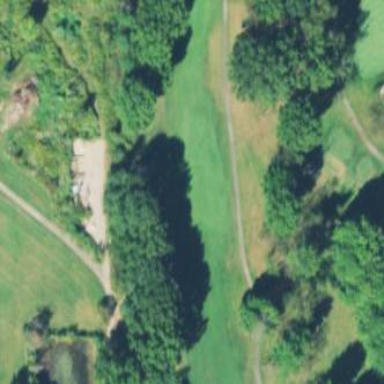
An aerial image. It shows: Golf fairway in the image.